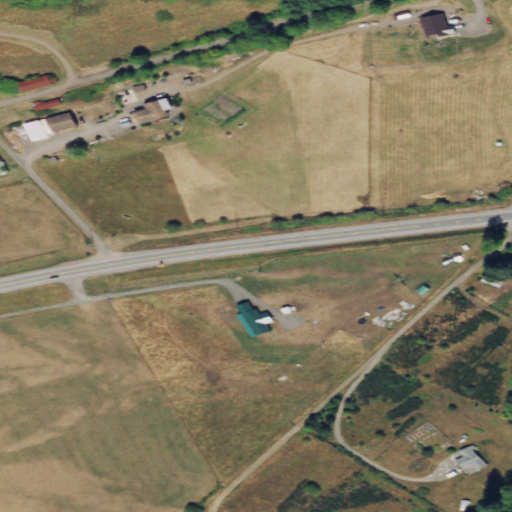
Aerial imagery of plain(s) in Washington named Beaver Prairie containing pasture, low intensity development, open development, evergreen forest, medium intensity development, mixed forest, and deciduous forest